Question: No where in the code is a right margin or right padding set, and when viewing the form element in Chrome's developer tools, it shows both "padding: 0" and "margin: 0" in the Styles listing, but show a margin when hovering over the form element.
The Stylus CSS code is as follows:
'''
.barFive
background-color dark-blue
form
width(800px)
.label
display table-cell
padding 20px
.sec
display inline-block
vertical-align middle
.message
width(150px)
text-align right
padding-right 20px
font-family Helvetica
font-size 1.6em
color white
input, textarea
padding 10px
width(500px)
font-family Helvetica
font-size 1.6em
color darken(dark-blue, 40%)
background-color light-blue
border-radius 5px
border 1px solid light-blue
'''
The Jade code is this, with more div.label elements ommitted.
'''
+sub-bar().barFive
+title("Contact", "Ask Us Anything")
form
div.label
div.sec.message
span Name
div.sec.input
input(type="text" name="Name")
br
'''
+sub-bar() and +title(x, y) are mixins that are defined as follows:
'''
mixin sub-bar()
div.sub-bar(class!=attributes.class)
div.container
if block
block
else
+error("No content provided")
mixin title(x, y)
div.title
h1.sub.main #{x}
h3.sub.subtitle #{y}
'''
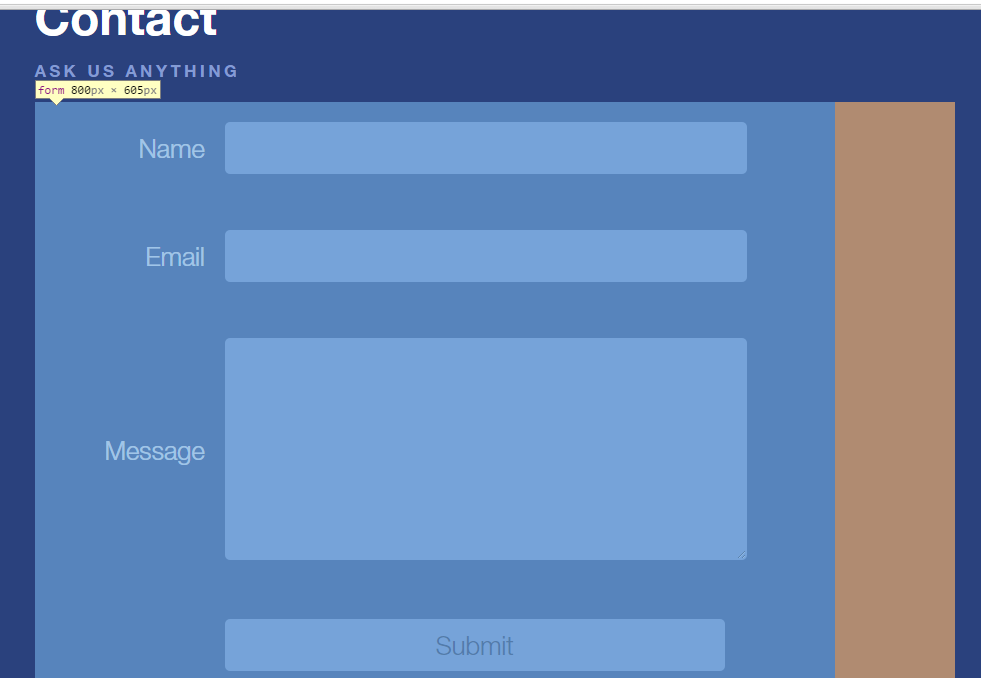
Answer: First, your form is 800px wide which is correct (that's what the debugger says). Actually there's a padding-right on your message class 20px and, not a problem here since there's a bigger padding on the message class but still, 10px padding all around your inputs.